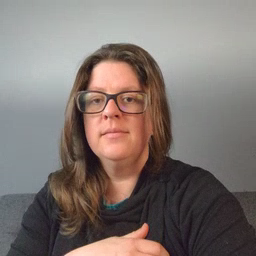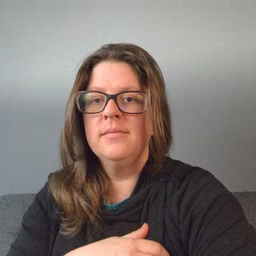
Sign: bug